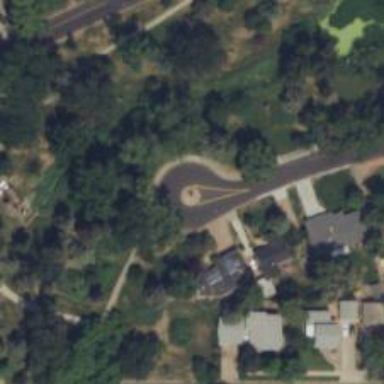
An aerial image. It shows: Turning loop on the road.